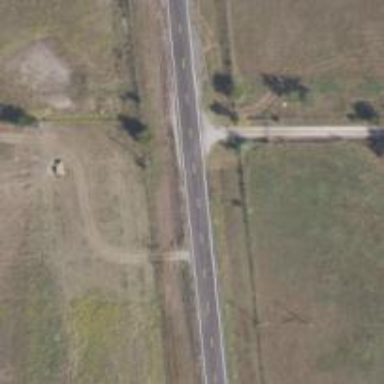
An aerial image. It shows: Secondary road.